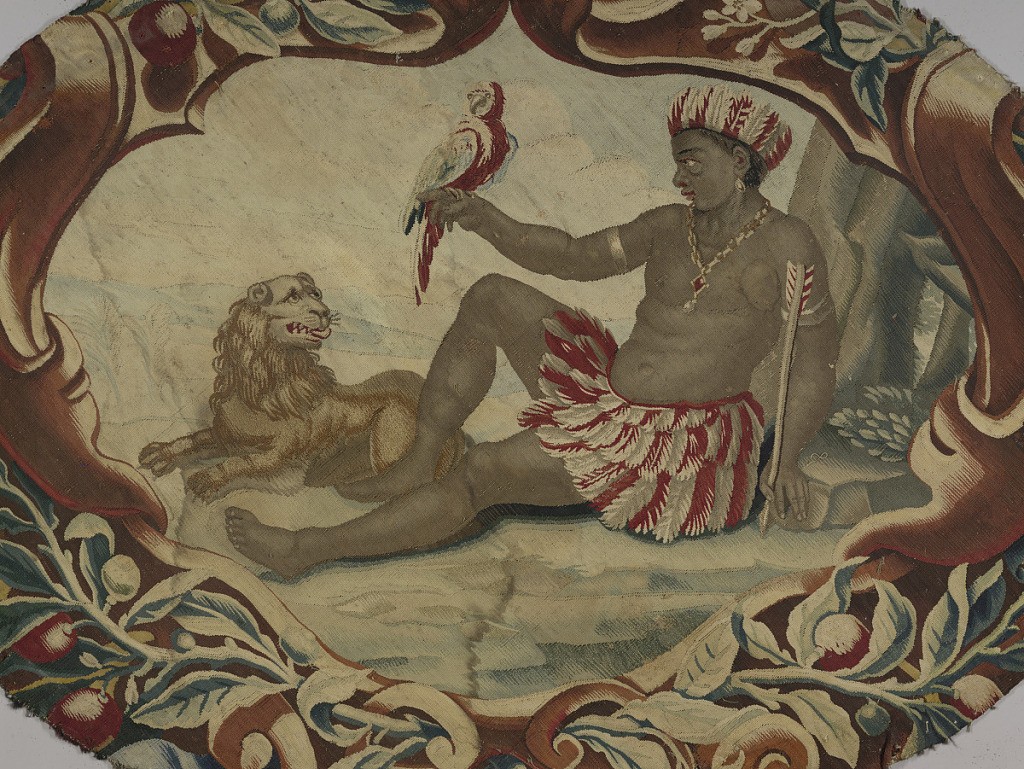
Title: Textile
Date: late 17th century
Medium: wool, silk Technique: tapestry weave
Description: Oval fragment representing "America" shows a seated indigenous male figure in a feathered headdress and skirt. He wears a heavy necklace and armbands on his upper arms. A parrot is perched on his right hand, and the left hand holds an arrow. Just beyond him lies a puma. In shades of red, blue, brown and off-white. Probably a detail from a table cover.